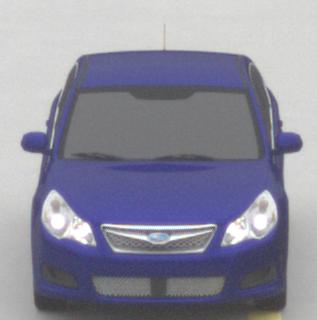
Make: Subaru
Model: Legacy 2.0R
Detailed model: Legacy (IV) Limousine
Model produced from: 2007/09
Model produced until: 2008/10
Doors: 4
Color: blue
Road condition: dry road
Daytime: midday
Contrast: low contrast